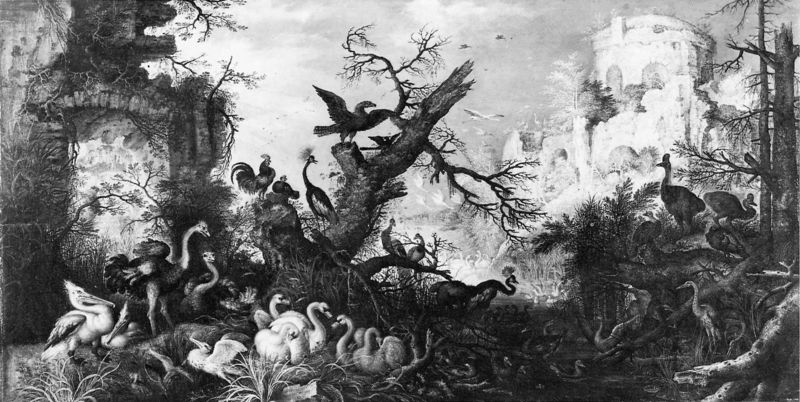
Titel: Landschaft mit Vögeln
Künstler: Roelant Savery
Institution: Prag, Nationalgalerie
Schlagwörter: baum, himmel, vogel, wasser, bäume, holz, wolke, ast, vögel, wald, fliegen, ente, schwan, fels, strauss, ruine, burg, flug, schwarzweiß, pelikan, geäst, nest, hahn, huhn, rabe, schwäne, pfauen, vogelstrauß